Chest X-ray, PA view. Patient: 57 years old, sex F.
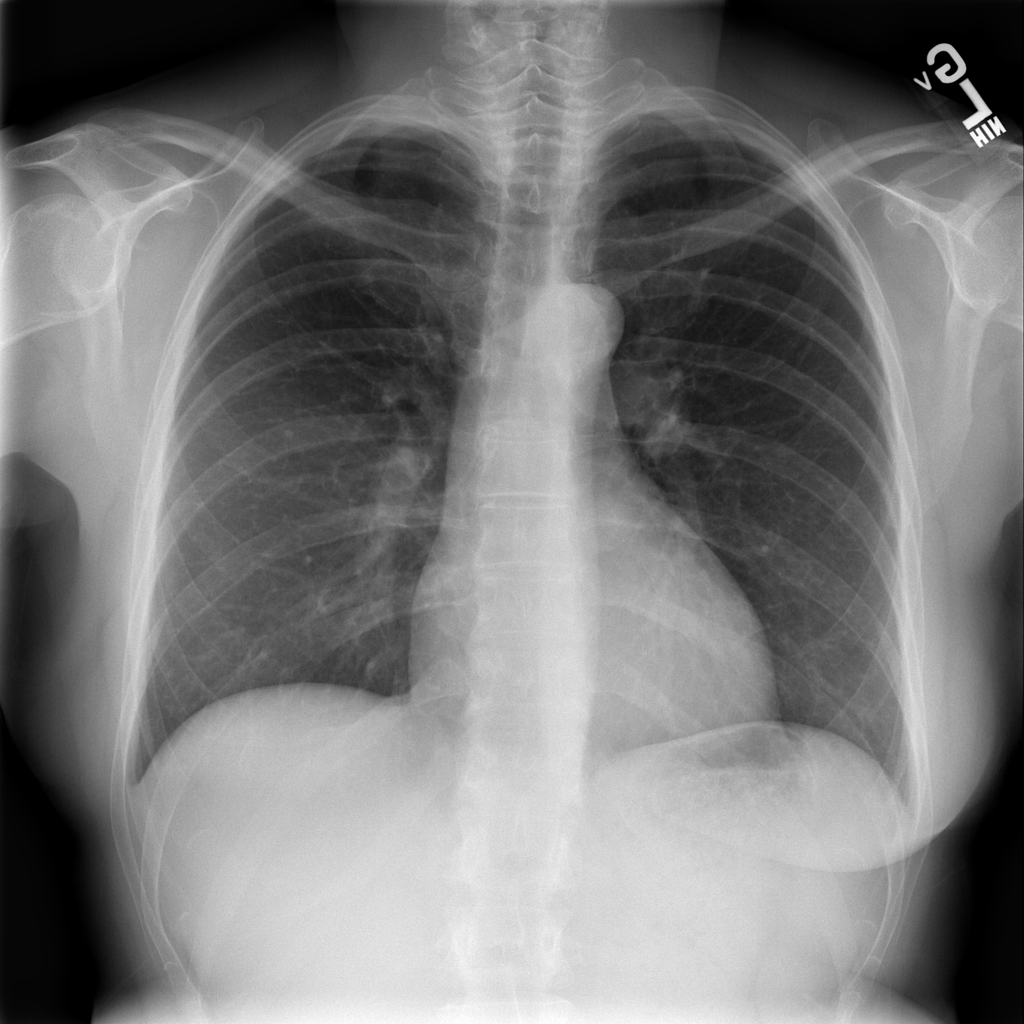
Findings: No Finding